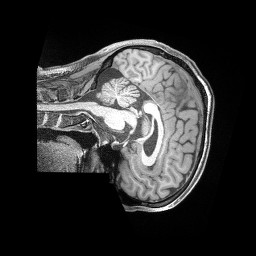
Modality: T1w
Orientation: sagittal
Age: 41
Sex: male
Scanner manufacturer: siemens
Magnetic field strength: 3 T
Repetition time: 2 s
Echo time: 0.00211 s